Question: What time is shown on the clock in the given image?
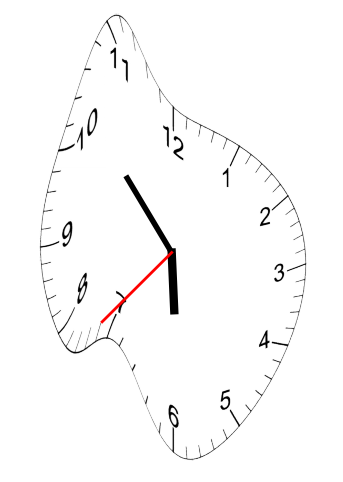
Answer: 05:52:37